Question: What is the correct way to structure (html) on a page based on the image I have attached. I am trying but I keep getting overflow issues with the name for the second section appearing directly under the text section instead of on top of the photo. I have built my structure like this:
'''
<div style="width:100%; padding-bottom:30px;">
<strong>Name1</strong>
<div style="float:left; padding-right:30px; width:20%">
PHOTO
</div>
<div style="float:left; width:70%">
TEXT SECTION
</div>
</div>
<div style="width:100%; padding-bottom:30px;">
<strong>Name2</strong>
<div style="float:left; padding-right:30px; width:20%">
PHOTO
</div>
<div style="float:left; width:70%">
TEXT SECTION
</div>
</div>
'''

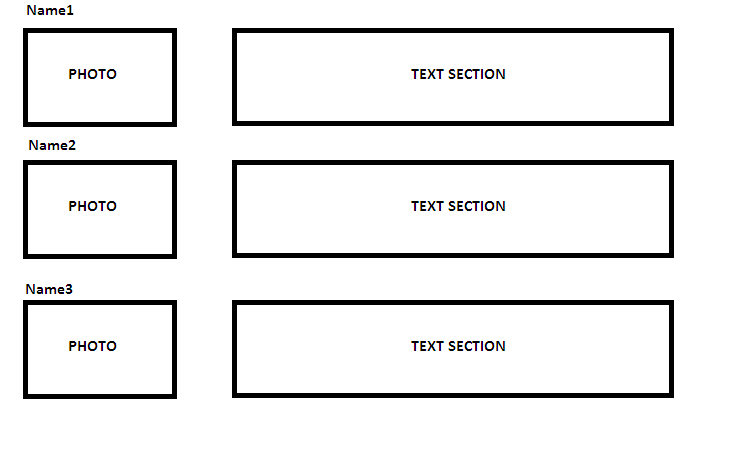
Answer: Move you '<strong>' outside the '<div>'-s and apply 'overflow: hidden' to '<div>'s
'''
.panel { width:100%; padding-bottom:30px; overflow: hidden }
.photo { float:left; padding-right:30px; width:20%; height: 80px; border: 3px solid #000 }
.text { float:right; width:70%; height: 80px; border: 3px solid #000 }
'''
'''
<strong>Name1</strong>
<div class="panel">
<div class="photo">
PHOTO
</div>
<div class="text">
TEXT SECTION
</div>
</div>
<strong>Name1</strong>
<div class="panel">
<div class="photo">
PHOTO
</div>
<div class="text">
TEXT SECTION
</div>
</div>
<strong>Name1</strong>
<div class="panel">
<div class="photo">
PHOTO
</div>
<div class="text">
TEXT SECTION
</div>
</div>
'''